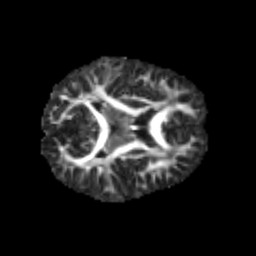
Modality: FA
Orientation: axial
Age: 7
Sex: male
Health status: healthy